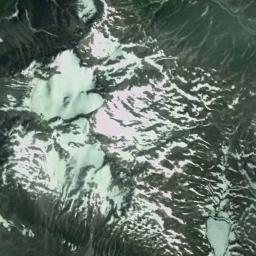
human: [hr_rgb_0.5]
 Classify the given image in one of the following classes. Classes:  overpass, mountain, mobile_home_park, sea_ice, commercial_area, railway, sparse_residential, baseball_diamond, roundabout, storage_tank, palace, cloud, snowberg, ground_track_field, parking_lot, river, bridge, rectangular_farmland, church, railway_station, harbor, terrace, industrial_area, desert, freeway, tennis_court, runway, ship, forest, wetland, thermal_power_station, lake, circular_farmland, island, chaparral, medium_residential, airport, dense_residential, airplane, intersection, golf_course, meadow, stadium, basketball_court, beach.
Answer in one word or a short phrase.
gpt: snowberg